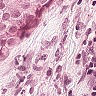
Metastatic tissue present: yes